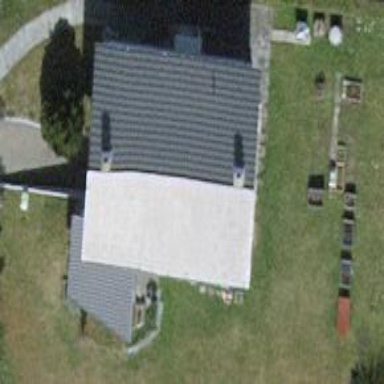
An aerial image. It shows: Gabled roofed house.